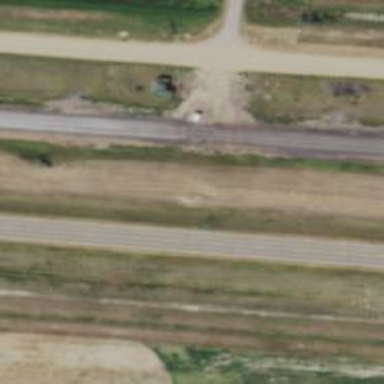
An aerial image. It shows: Railway track.